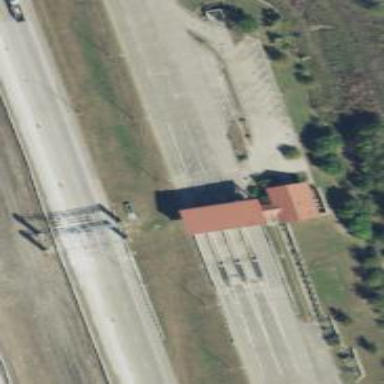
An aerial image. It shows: Toll gantry on the road.